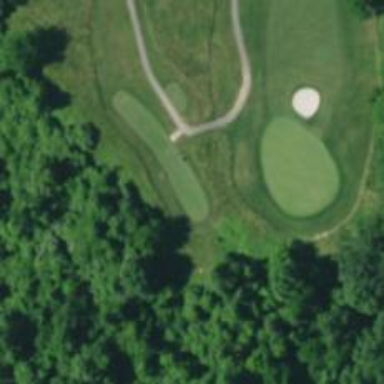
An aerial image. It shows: Golf tee.